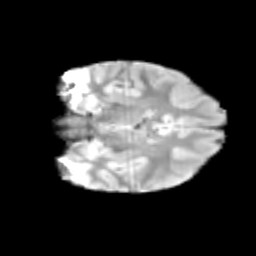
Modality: T2w
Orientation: coronal
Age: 11
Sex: male
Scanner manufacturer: siemens
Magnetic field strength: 3 T
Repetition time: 3.8 s
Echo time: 0.07 s